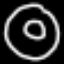
Label: donut